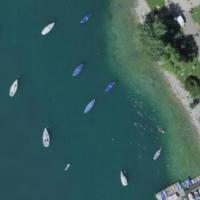
EUNIS habitat code: 14
Species observed at this site:
Ancylus fluviatilis
Esox lucius
Anas platyrhynchos